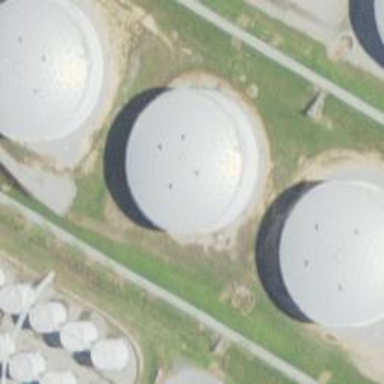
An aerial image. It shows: Storage tank which is man-made.